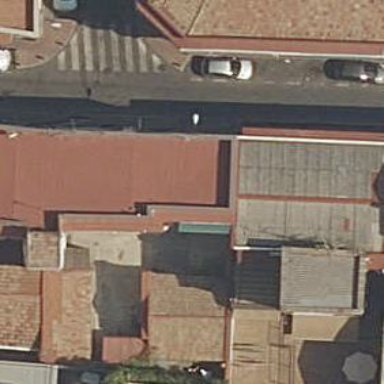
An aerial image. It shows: Part of building.